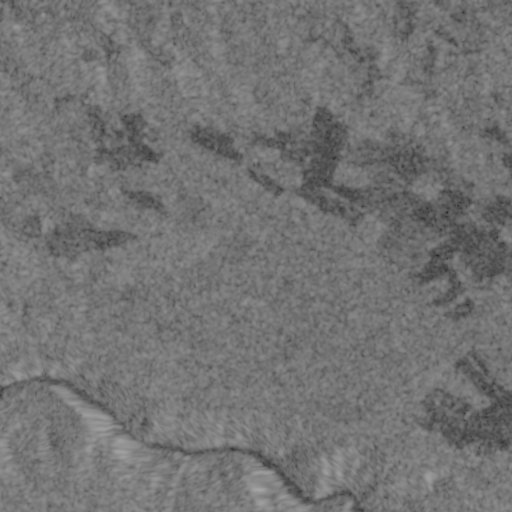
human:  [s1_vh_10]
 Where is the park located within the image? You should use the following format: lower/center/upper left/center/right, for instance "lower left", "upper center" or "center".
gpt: The park is located in the upper left of the image.
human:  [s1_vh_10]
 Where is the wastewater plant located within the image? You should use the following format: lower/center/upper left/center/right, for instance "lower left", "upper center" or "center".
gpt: The wastewater plant is located in the upper center of the image.
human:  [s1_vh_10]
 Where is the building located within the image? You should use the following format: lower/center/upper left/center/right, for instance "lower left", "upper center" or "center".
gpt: There is no building in the image.

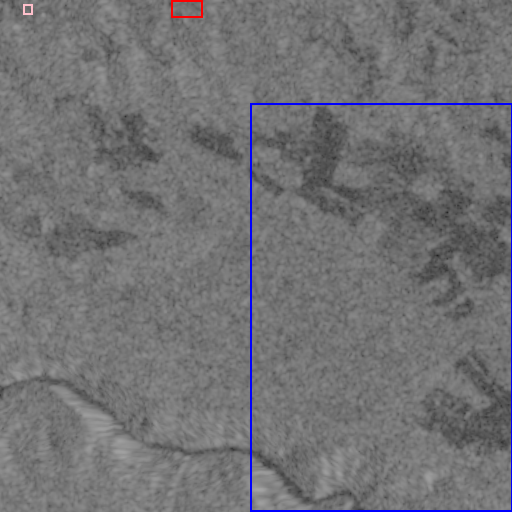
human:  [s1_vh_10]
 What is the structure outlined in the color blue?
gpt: The structure outlined in blue is a crop field.
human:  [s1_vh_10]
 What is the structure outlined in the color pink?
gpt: The structure outlined in pink is a park.
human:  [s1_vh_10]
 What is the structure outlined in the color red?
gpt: The structure outlined in red is a wastewater plant.
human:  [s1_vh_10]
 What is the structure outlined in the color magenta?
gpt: There is no magenta outline.